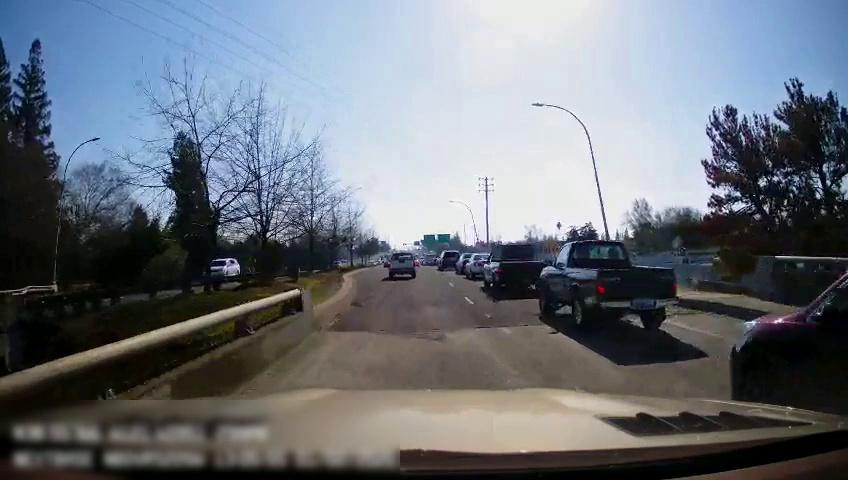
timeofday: Day
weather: Sunny
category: Drivable Space
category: Drivable Space
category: Vehicles | Truck
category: Vehicles | Truck
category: Vehicles | Truck
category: Vehicles | Car
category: Vehicles | SUV
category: Vehicles | Car
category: Vehicles | Car
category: Vehicles | SUV
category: Lanes | Alternate Lane
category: Lanes | Alternate Lane
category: Traffic | Signs
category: Traffic | Signs